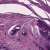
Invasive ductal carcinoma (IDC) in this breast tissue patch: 0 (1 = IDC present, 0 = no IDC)